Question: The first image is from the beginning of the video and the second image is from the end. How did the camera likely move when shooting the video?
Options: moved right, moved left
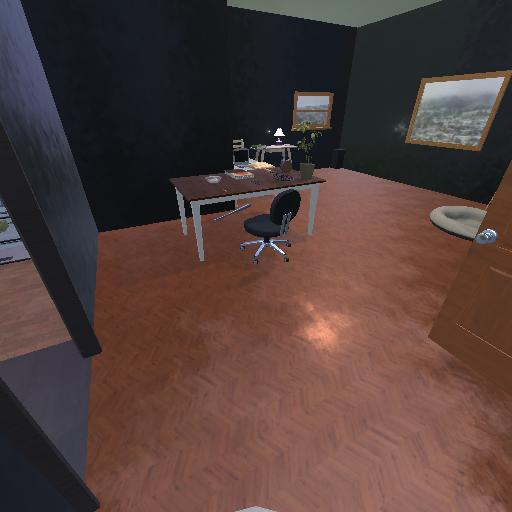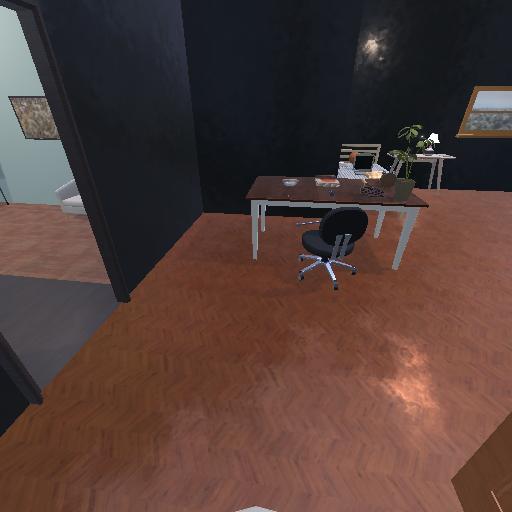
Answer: moved right